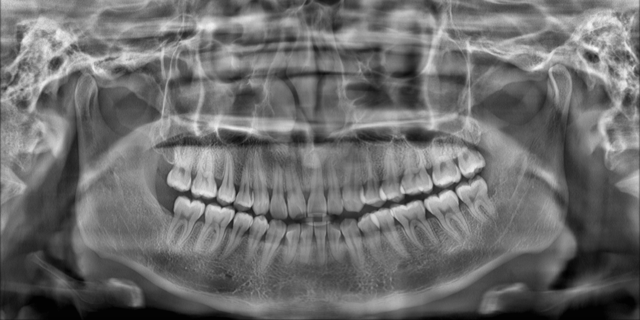
adult